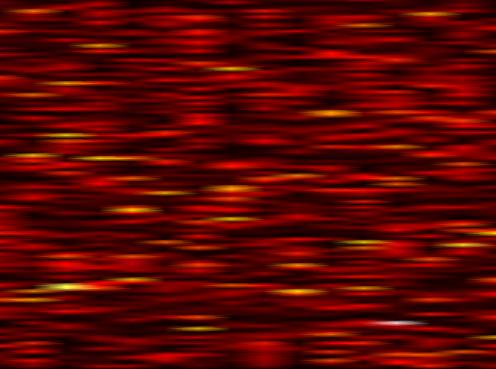
Label: UFMC